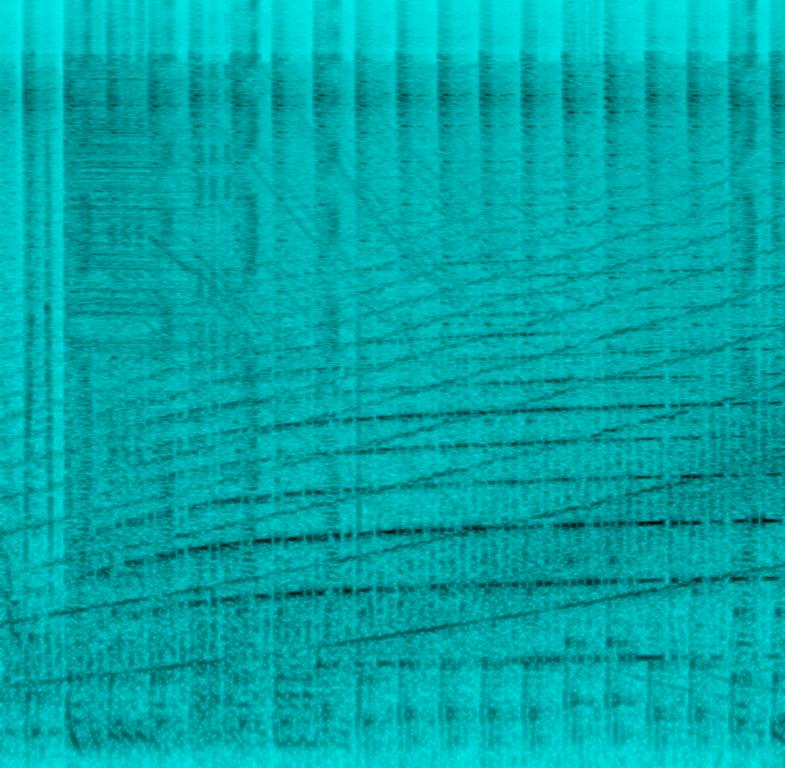
This dubstep song features a turntable being played. It starts off with a high frequency pitch that is being brought down to a lower pitch till it fades away. A male voice raps a line and the instruments pause momentarily. This is followed by scratching of a vinyl in a pattern. This is accompanied by programmed percussion playing a dubstep beat. The sounds played are all synthesized by the DJ console. This song can be played in a club.